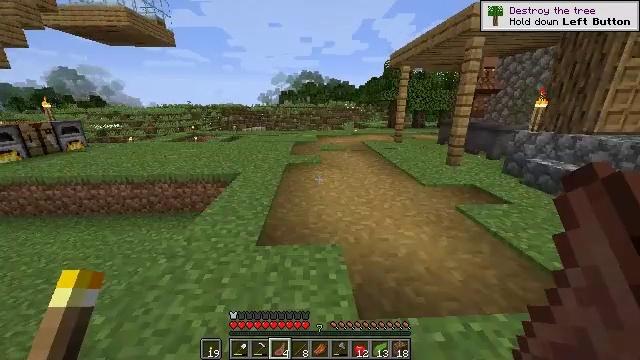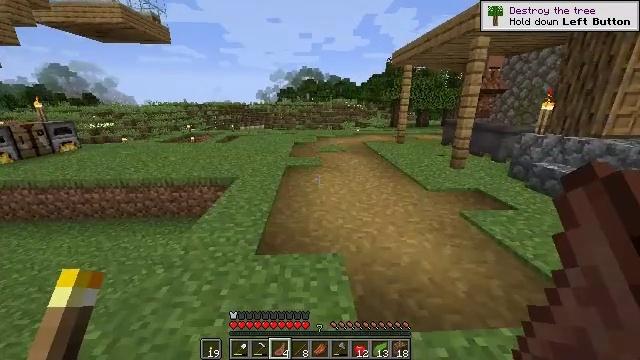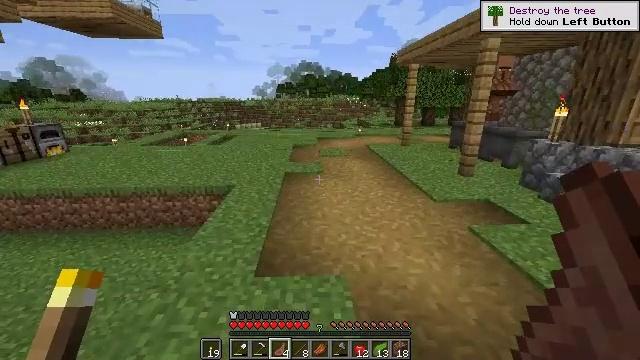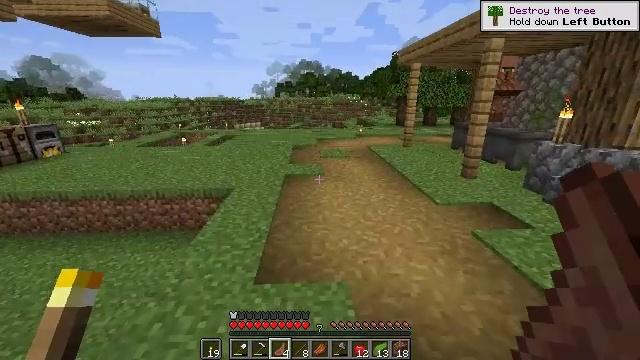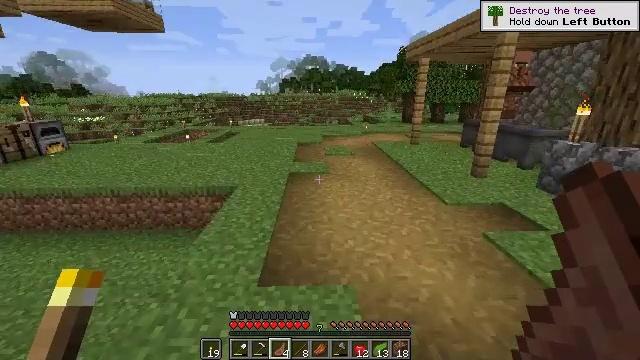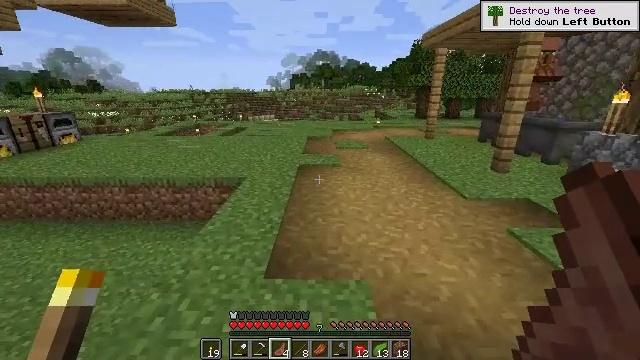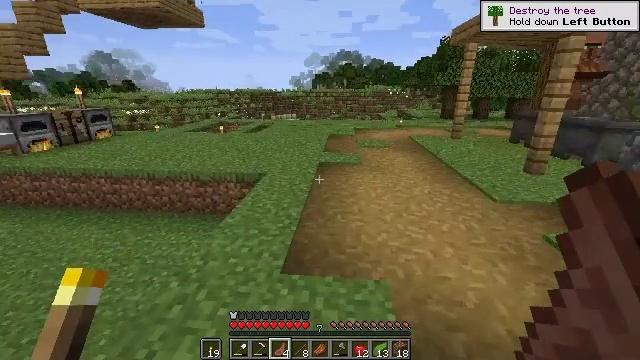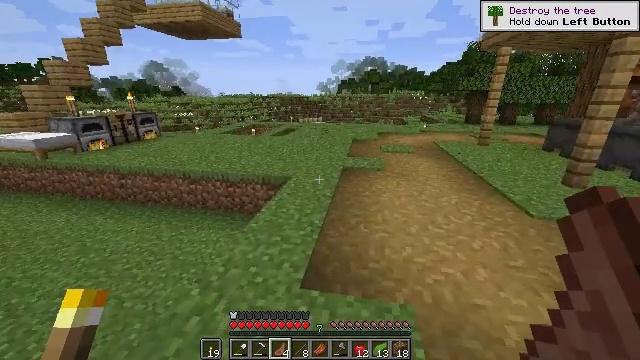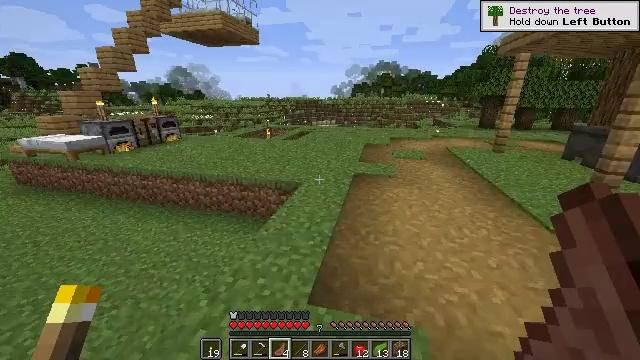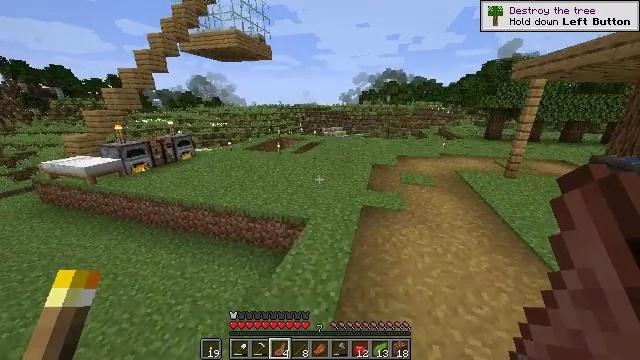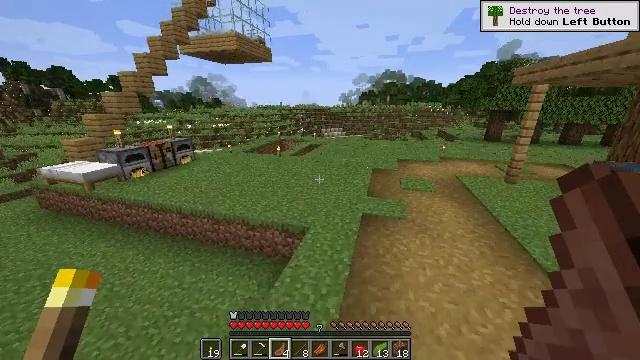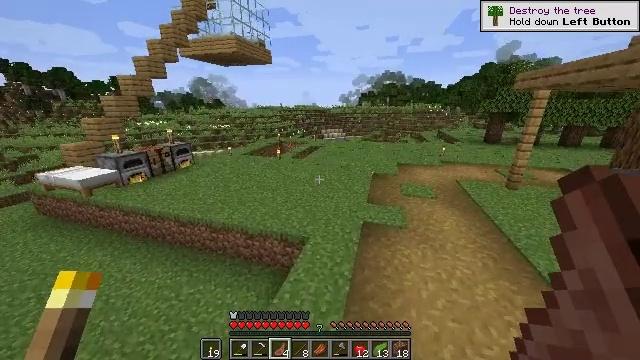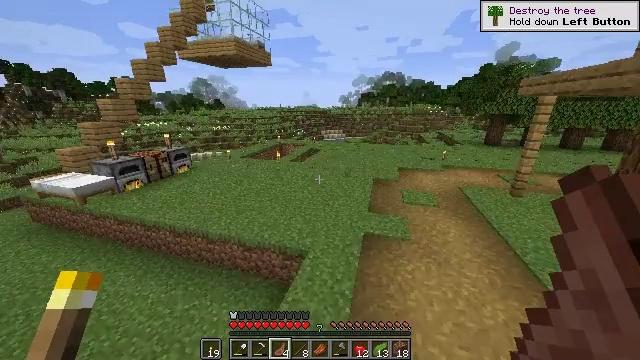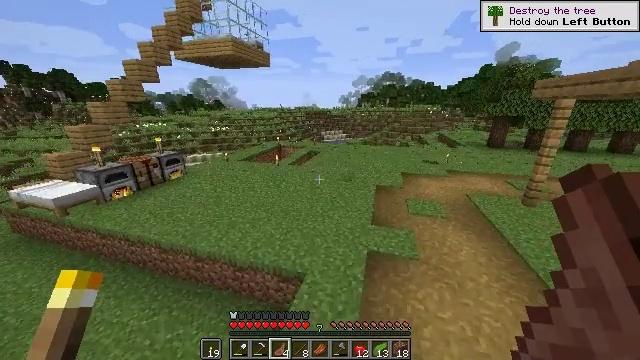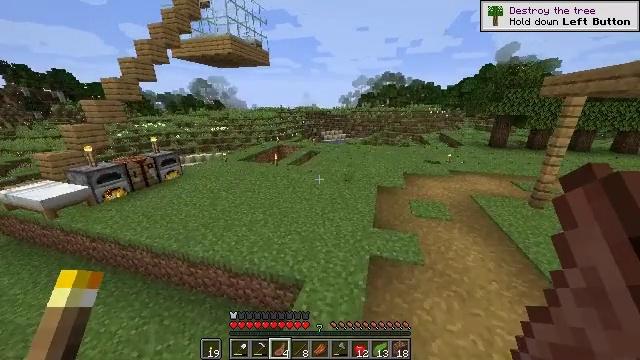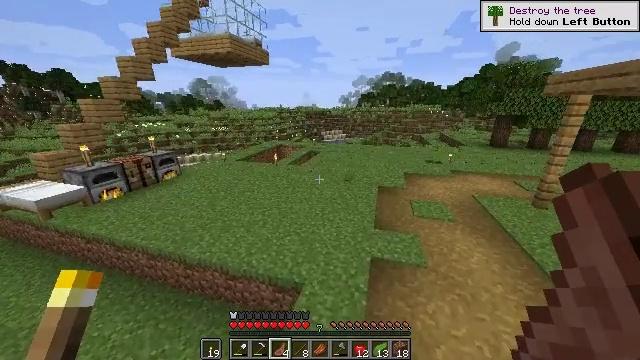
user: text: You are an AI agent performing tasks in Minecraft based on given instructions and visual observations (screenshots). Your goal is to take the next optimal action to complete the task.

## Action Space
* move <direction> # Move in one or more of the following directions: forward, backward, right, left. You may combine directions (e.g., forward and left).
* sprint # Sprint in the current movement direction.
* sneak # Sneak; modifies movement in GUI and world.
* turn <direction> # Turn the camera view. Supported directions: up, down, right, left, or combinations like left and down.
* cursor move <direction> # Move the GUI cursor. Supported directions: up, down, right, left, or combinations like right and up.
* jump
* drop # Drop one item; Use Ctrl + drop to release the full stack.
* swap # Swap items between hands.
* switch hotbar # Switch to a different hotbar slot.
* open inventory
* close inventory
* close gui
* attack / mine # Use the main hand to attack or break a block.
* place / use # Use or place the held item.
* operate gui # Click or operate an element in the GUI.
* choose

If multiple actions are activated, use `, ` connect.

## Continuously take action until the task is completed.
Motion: motion action
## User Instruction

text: Pick up the white bed by breaking it.
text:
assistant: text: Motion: move forward, jump
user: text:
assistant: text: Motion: move forward, jump
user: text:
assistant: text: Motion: move forward, jump
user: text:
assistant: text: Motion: move forward, turn left, jump
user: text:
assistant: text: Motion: move forward, turn left, jump
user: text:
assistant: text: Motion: move forward, sprint, turn left, jump
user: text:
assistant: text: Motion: move forward, sprint, turn left, jump
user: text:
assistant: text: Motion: move forward, sprint, turn left, jump
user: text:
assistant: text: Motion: move forward, turn left, jump
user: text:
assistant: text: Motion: move forward, jump
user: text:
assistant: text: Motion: move forward, jump
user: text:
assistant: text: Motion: move forward, jump
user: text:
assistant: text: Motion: move forward, jump
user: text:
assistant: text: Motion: move forward, jump
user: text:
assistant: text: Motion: move forward, jump
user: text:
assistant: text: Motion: move forward, turn left, jump
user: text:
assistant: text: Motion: move forward, turn left, jump
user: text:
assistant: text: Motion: move forward, turn left, jump
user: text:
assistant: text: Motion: move forward, sprint, turn left, jump
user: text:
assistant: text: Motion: move forward, sprint, turn left, jump
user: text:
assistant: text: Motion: move forward, sprint, turn left, jump
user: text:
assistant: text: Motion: move forward, sprint, turn left, jump
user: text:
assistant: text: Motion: move forward, turn left, jump
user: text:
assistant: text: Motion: move forward, turn left, jump
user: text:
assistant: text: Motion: move forward, turn left, jump
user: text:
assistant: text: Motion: move forward, turn left, jump
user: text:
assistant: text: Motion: move forward, turn left
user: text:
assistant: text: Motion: move forward, turn left
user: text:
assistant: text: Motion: move forward
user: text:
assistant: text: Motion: move forward